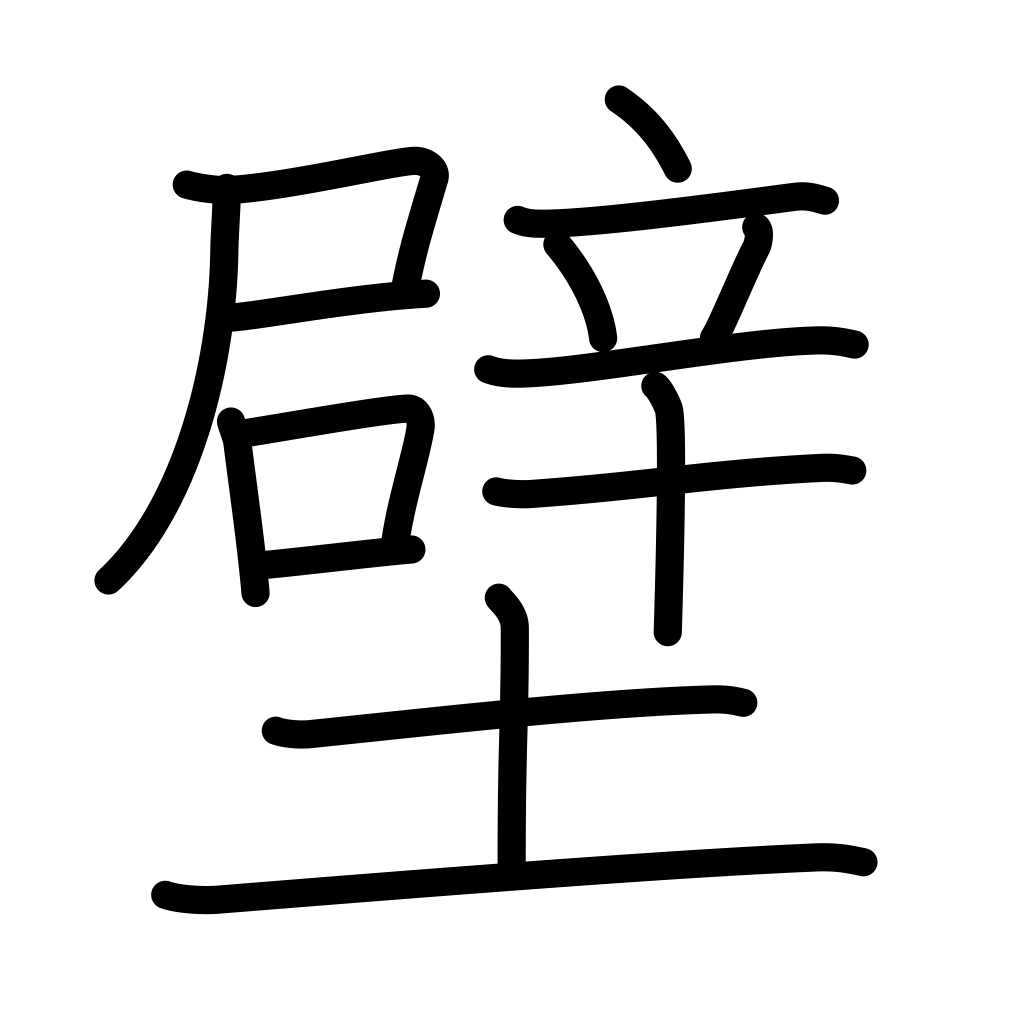
Meaning: wall, fence